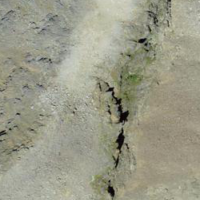
EUNIS habitat code: 48
Species observed at this site:
Ranunculus glacialis